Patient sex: F
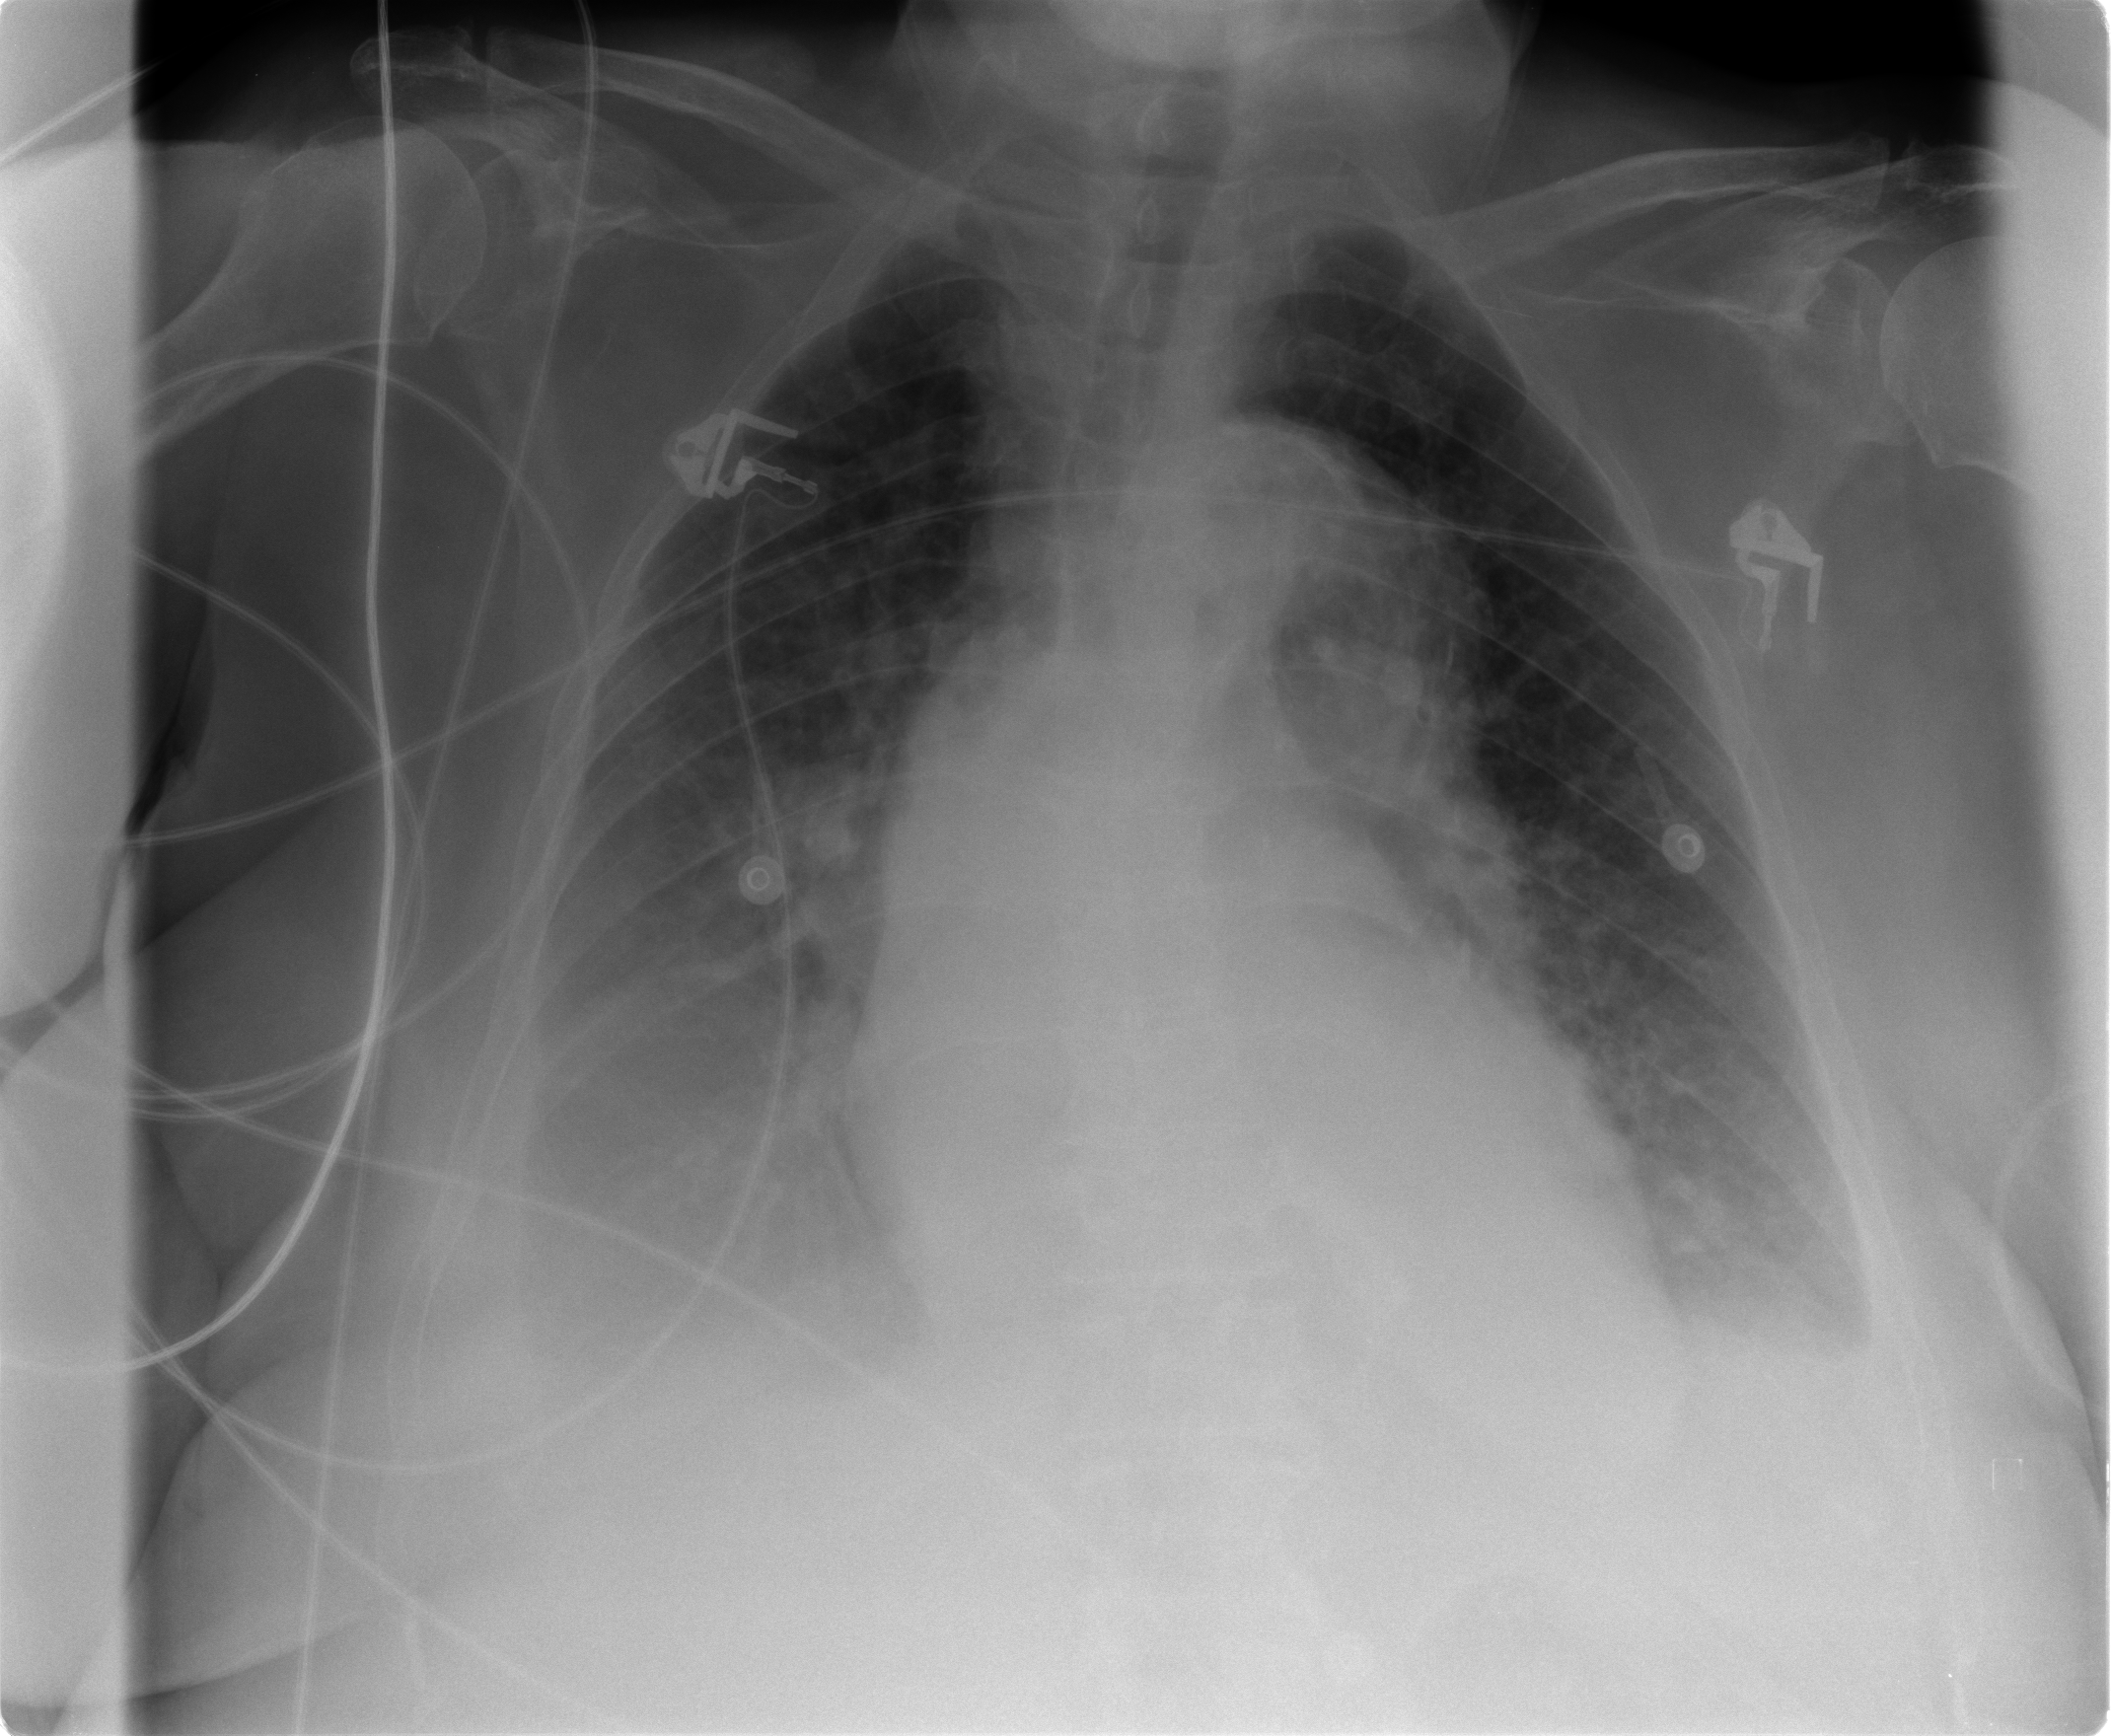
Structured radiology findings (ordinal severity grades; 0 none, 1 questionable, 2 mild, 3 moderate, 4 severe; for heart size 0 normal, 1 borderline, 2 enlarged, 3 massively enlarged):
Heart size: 2
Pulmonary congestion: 1
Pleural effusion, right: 3
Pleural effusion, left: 2
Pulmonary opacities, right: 1
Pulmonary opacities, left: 2
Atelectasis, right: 3
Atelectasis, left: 2